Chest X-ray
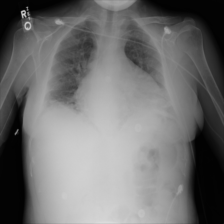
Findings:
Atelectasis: negative
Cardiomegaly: negative
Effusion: negative
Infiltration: negative
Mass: negative
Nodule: negative
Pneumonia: negative
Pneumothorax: negative
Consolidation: negative
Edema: negative
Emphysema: negative
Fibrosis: negative
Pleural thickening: negative
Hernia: negative